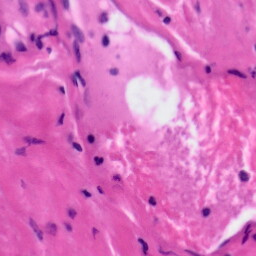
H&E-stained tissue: Tonsil